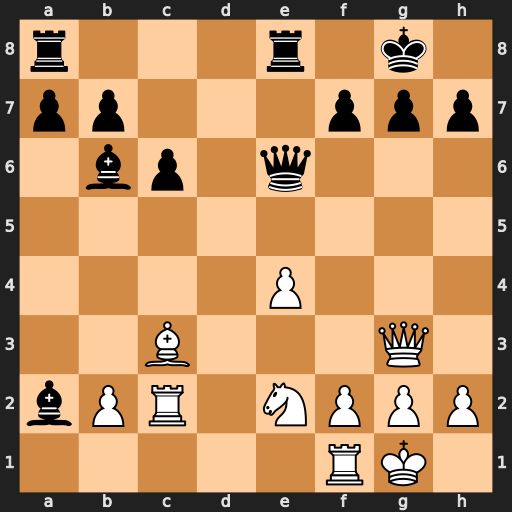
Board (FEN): r3r1k1/pp3ppp/1bp1q3/8/4P3/2B3Q1/bPR1NPPP/5RK1
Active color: w
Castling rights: -
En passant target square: -
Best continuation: Qxg7#